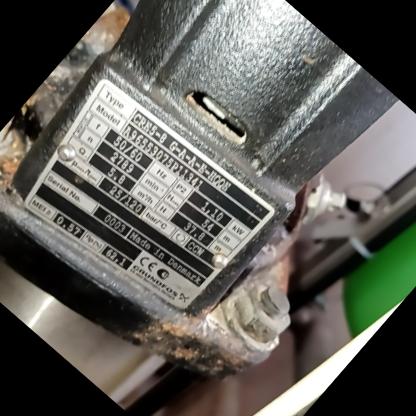
Klasa: tabliczka-znamionowa